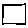
Label: square